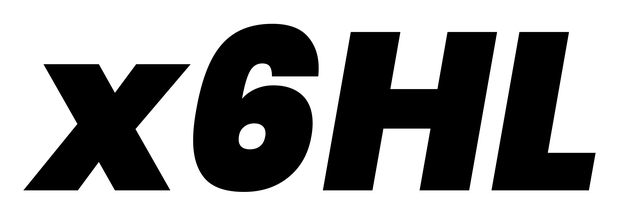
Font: Poppins-BlackItalic